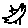
Label: bird